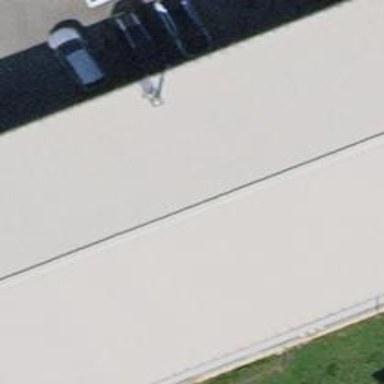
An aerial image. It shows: Industrial building.